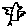
Label: bird